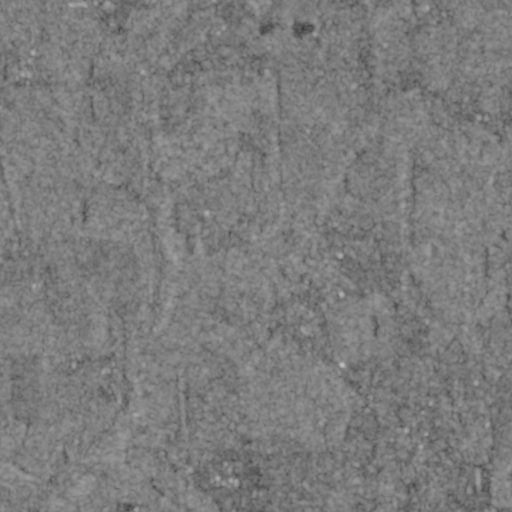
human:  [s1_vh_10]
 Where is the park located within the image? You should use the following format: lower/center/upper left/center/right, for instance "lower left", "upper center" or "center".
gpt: The park is located in the lower right of the image.
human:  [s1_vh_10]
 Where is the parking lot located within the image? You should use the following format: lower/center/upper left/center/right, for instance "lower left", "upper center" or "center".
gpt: The parking lot is located in the lower right of the image.
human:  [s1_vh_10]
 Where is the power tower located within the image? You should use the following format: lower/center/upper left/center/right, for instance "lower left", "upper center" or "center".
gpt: The power tower is located in the left of the image.
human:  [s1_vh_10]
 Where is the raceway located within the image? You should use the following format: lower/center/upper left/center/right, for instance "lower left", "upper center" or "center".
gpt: The raceway is located in the upper right of the image.
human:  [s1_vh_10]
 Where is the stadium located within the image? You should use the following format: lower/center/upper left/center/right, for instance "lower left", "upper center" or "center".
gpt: The stadium is located in the lower center of the image.
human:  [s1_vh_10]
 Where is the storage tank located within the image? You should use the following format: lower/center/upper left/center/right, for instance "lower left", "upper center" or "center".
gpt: The storage tank is located in the lower left of the image.
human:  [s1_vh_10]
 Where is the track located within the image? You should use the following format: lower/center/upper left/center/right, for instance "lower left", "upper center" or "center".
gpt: The track is located in the lower center of the image.
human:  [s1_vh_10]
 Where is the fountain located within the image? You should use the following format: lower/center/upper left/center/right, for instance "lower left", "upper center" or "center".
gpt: The fountain is located in the lower right of the image.
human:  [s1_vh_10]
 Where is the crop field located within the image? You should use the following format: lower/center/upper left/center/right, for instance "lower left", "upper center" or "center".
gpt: There is no crop field in the image.

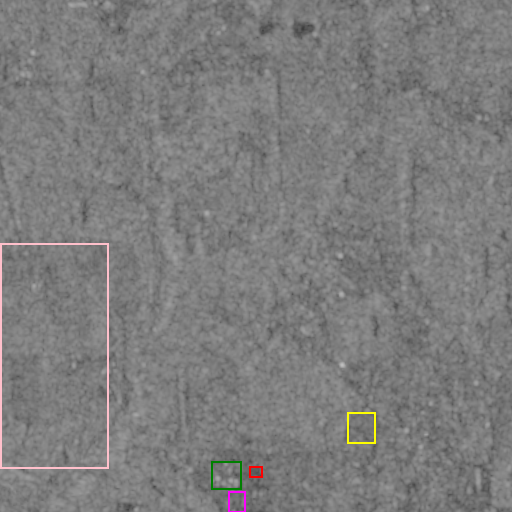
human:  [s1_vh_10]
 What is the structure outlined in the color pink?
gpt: The structure outlined in pink is a crop field.
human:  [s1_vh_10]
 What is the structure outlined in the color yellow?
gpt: The structure outlined in yellow is a park.
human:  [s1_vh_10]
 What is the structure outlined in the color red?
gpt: The structure outlined in red is a parking lot.
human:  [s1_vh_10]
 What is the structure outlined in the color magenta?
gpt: The structure outlined in magenta is a stadium.
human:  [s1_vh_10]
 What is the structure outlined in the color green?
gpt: The structure outlined in green is a building.
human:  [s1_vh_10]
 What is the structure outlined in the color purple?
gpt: There is no purple outline.